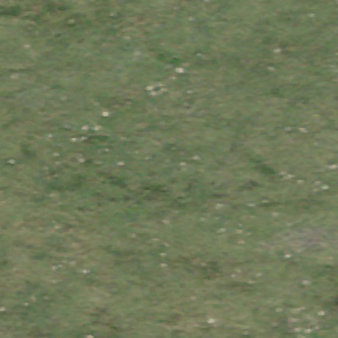
Label: other